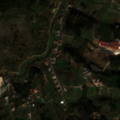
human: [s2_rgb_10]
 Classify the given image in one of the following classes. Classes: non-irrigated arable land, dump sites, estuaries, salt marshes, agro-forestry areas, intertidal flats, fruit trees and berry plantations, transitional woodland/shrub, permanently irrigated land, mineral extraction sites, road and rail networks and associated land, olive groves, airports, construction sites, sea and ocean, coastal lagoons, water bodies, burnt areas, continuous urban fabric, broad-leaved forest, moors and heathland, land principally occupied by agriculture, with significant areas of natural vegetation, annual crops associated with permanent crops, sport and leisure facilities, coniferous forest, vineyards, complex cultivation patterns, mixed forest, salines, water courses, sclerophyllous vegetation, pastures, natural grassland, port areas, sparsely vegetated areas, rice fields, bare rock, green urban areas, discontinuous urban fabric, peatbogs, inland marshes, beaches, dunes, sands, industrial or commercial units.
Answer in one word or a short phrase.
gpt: fruit trees and berry plantations, complex cultivation patterns, land principally occupied by agriculture, with significant areas of natural vegetation, mixed forest